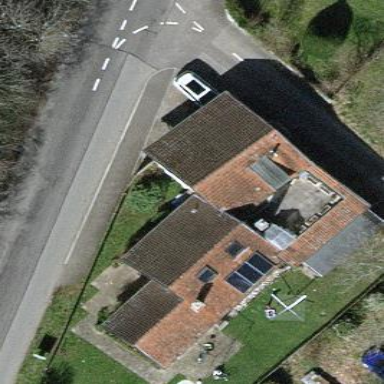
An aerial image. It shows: Simple house.